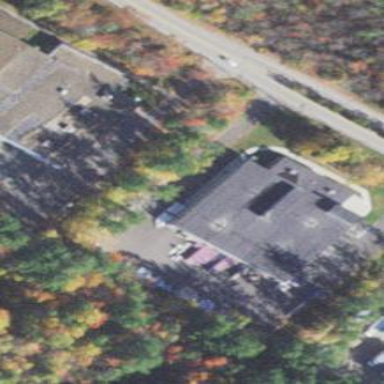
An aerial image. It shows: Commercial building.